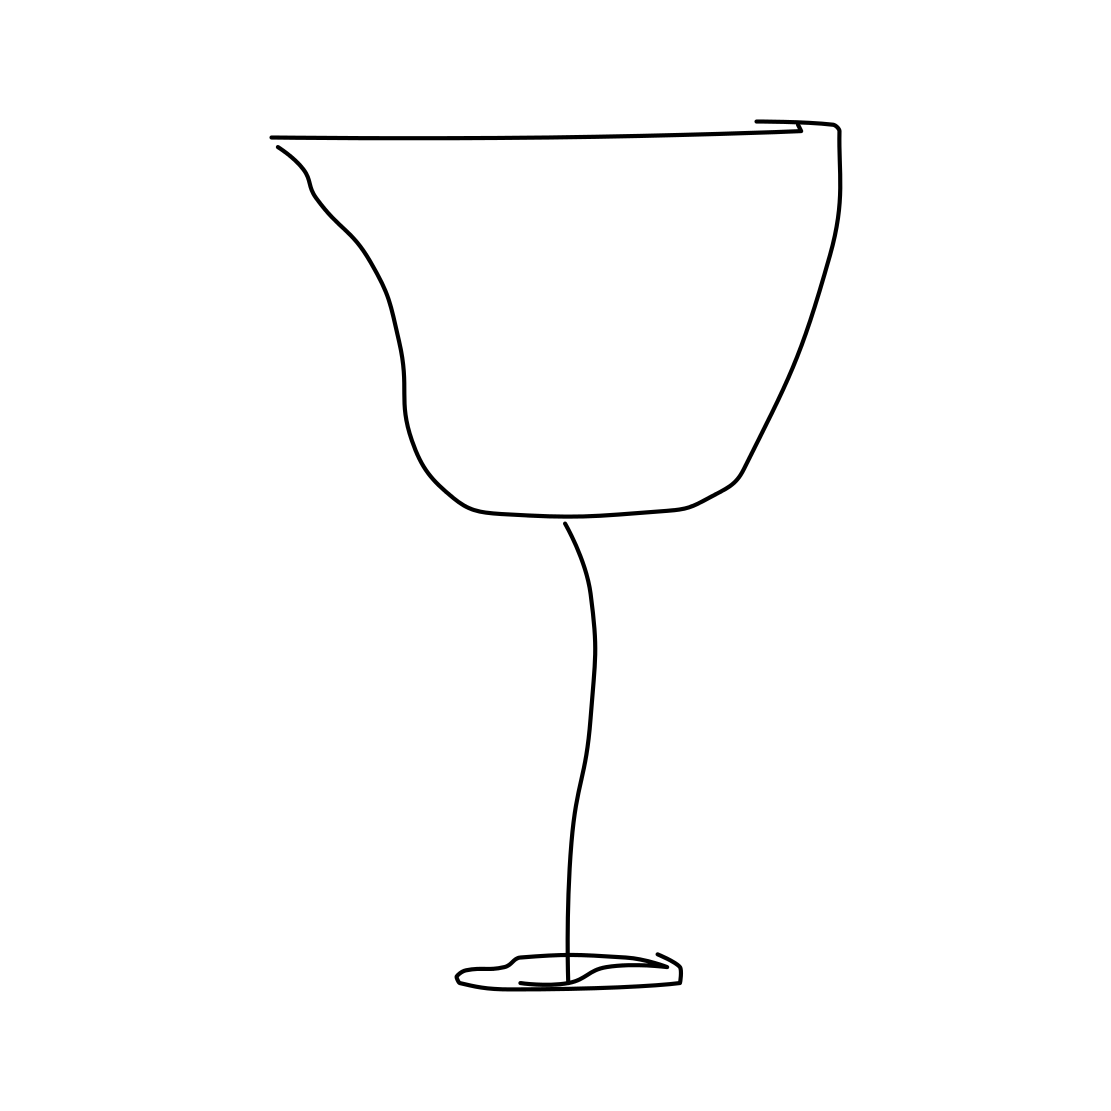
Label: wineglass